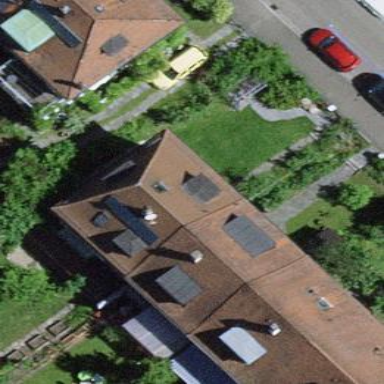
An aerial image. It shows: Terrace building.